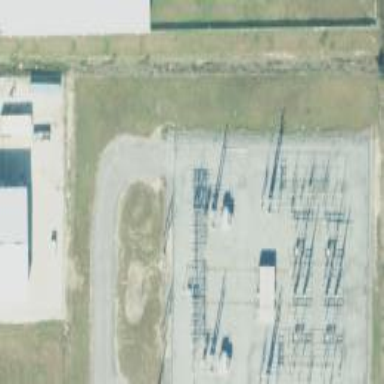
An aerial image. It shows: Distribution power substation secured by fence.